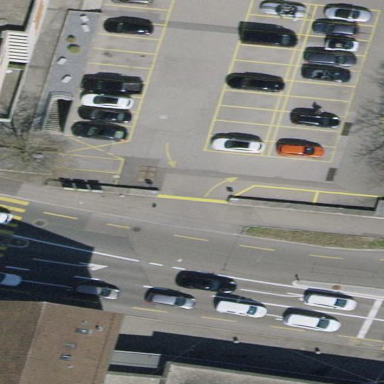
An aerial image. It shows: Asphalt parking aisle road.